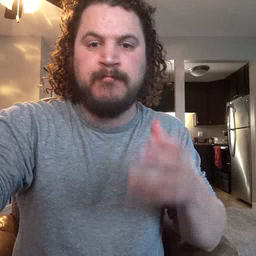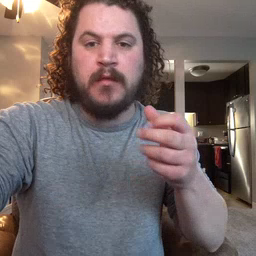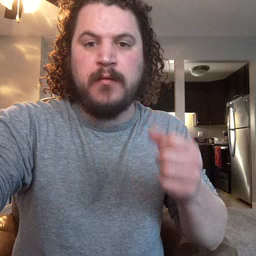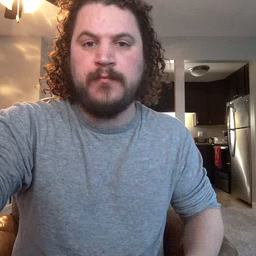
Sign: milk